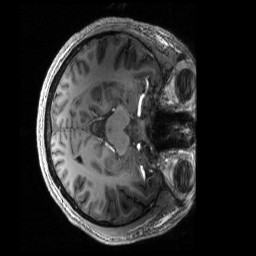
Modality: T1w
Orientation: axial
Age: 29
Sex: male